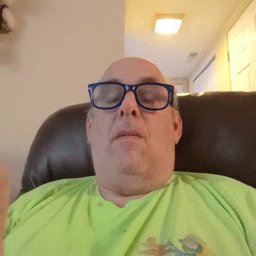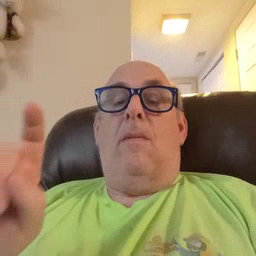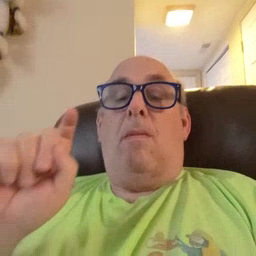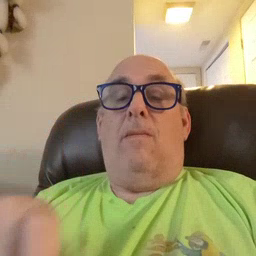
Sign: haveto